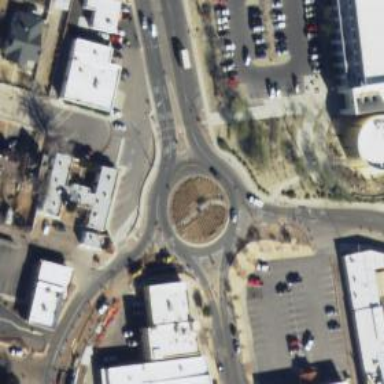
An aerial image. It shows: Tertiary road leading to roundabout junction.